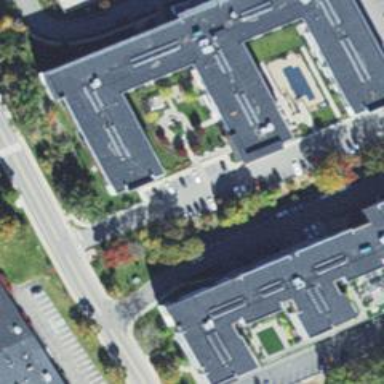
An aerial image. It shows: Street-side parking area.